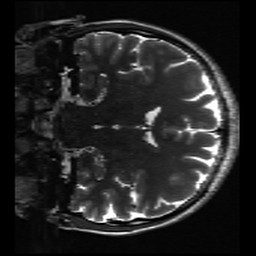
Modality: inplaneT2
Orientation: coronal